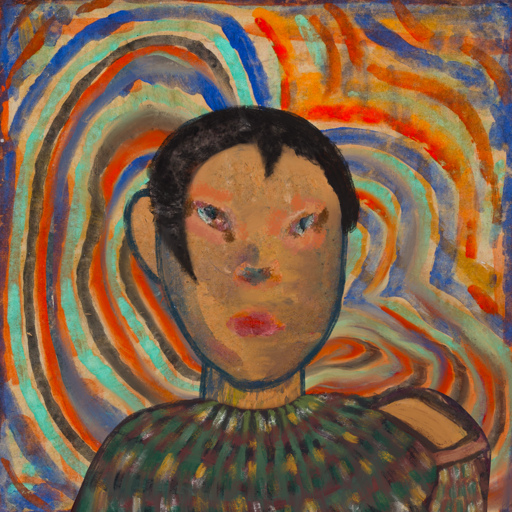
Background: Sisters, Head And Neck Front: In_The_Sun, Face Front: Boggyland, Bust: After_Raid, Hair Front: Roy_Bahadur, Head Accessory: Blank, Second Necklace: Blank, Necklace: Blank, Baby: Blank